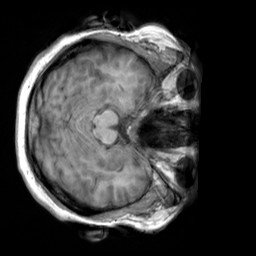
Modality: T1w
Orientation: axial
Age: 29
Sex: female
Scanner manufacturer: siemens
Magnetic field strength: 3 T
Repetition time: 2.3 s
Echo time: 0.00303 s